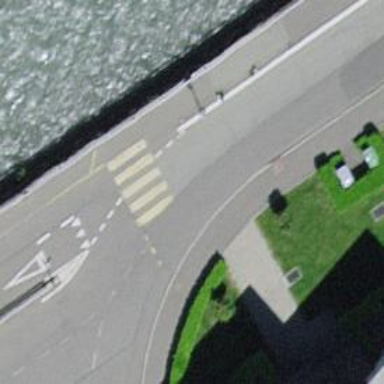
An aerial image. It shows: Marked footway crossing with zebra markings.